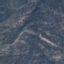
Land use / land cover: HerbaceousVegetation